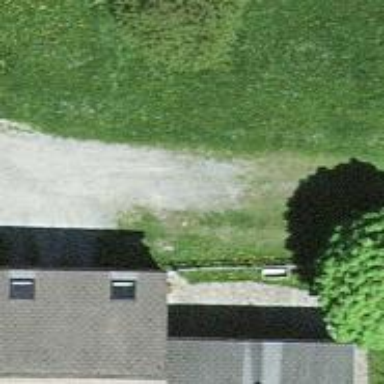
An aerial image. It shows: Path covered with grass.